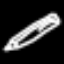
Label: pencil